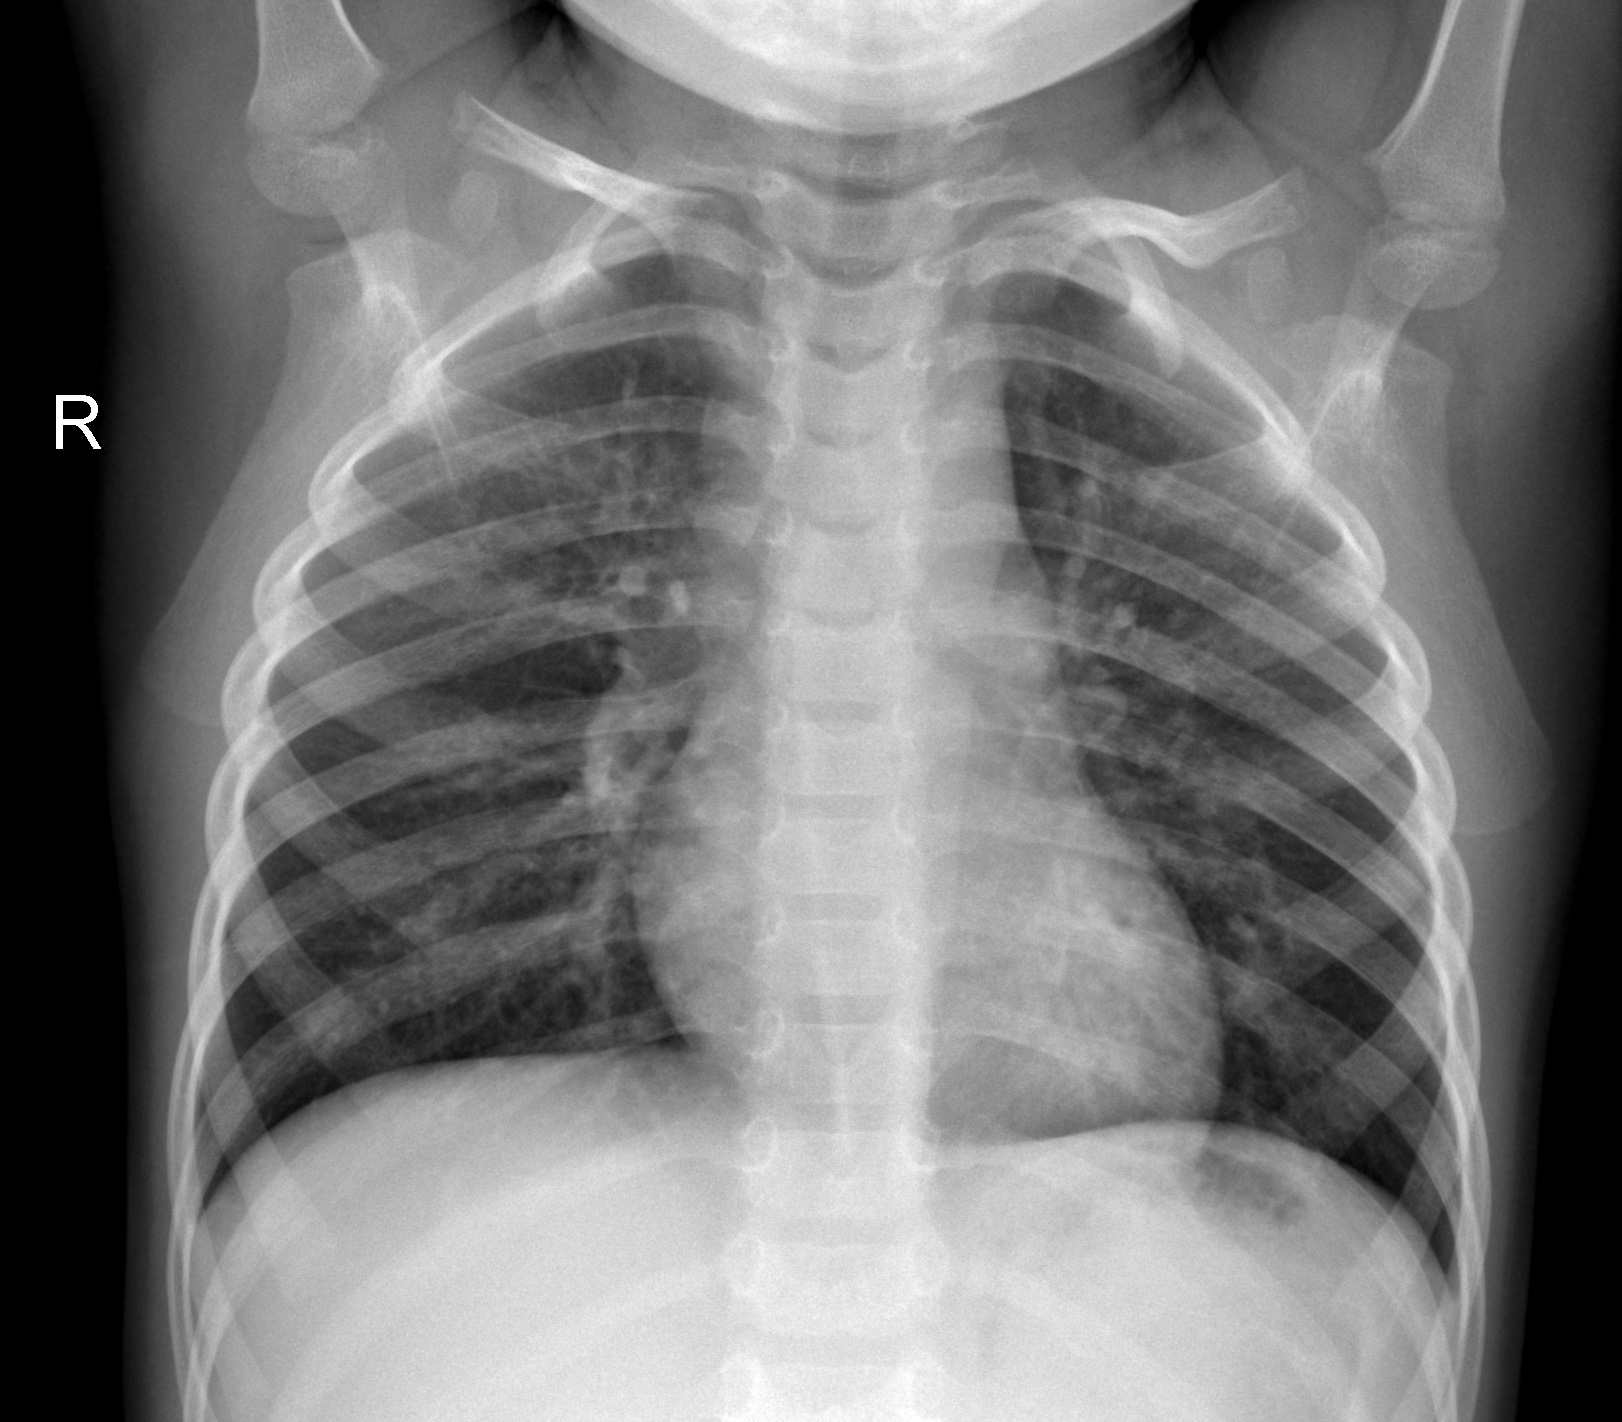
Diagnosis: NORMAL